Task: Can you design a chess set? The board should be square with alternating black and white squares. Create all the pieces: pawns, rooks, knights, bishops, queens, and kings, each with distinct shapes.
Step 4449:
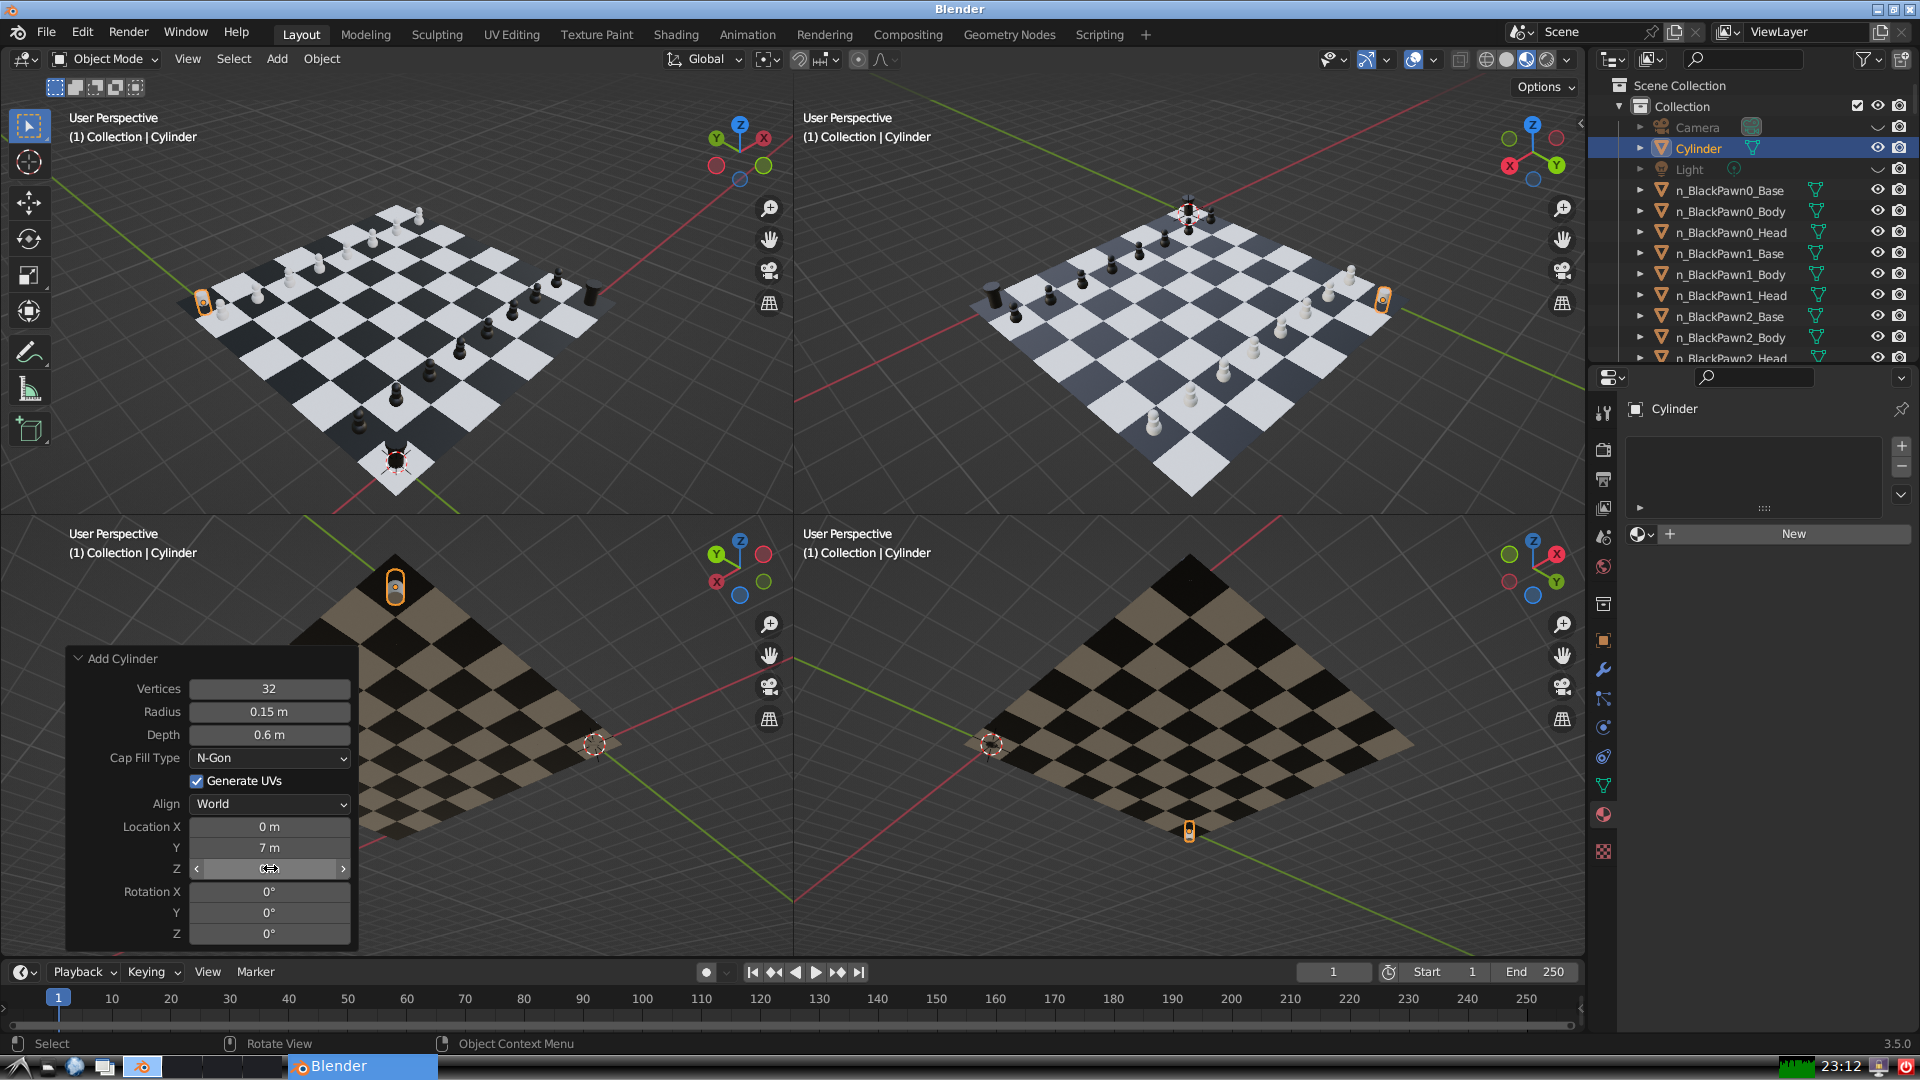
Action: click: no